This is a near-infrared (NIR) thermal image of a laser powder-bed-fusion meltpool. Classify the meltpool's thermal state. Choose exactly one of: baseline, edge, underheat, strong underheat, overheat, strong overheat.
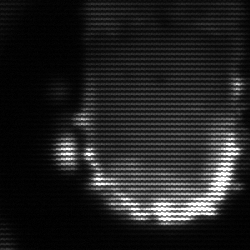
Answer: baseline